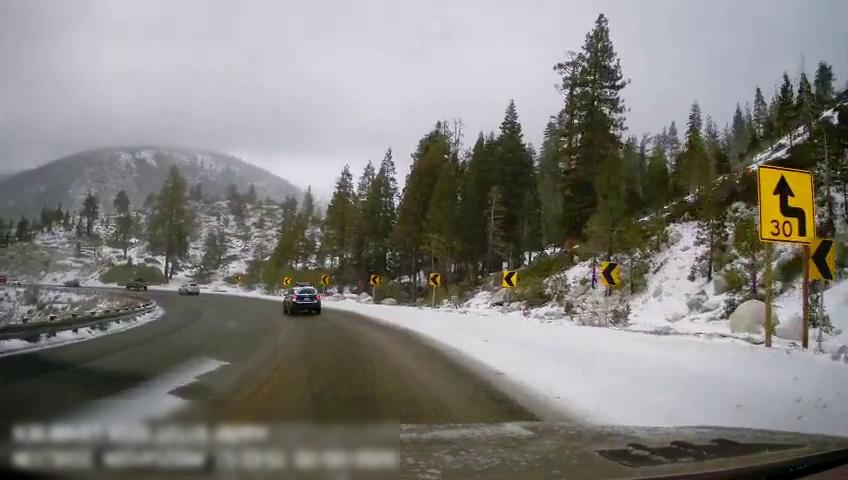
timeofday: Day
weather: Snowy
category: Drivable Space
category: Vehicles | Car
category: Vehicles | Truck
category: Vehicles | Car
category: Lanes | Current Lane
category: Traffic | Signs
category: Traffic | Signs
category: Traffic | Signs
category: Traffic | Signs
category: Traffic | Signs
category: Traffic | Signs